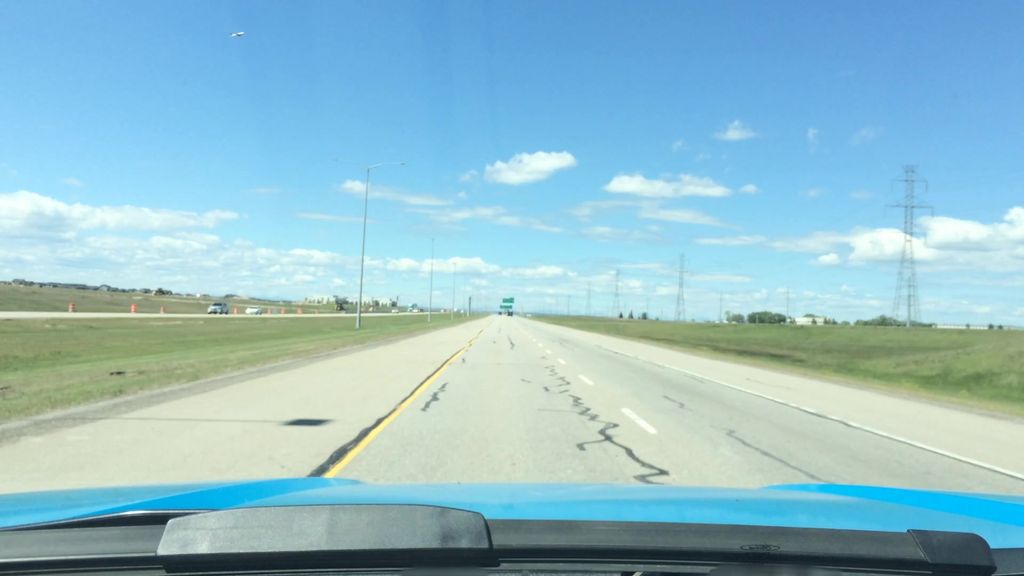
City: calgary